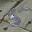
Label: 5